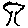
Label: tree